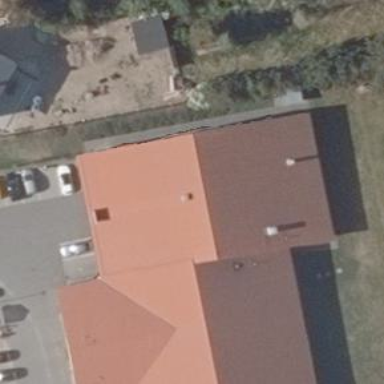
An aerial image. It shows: Commercial building with gabled roof oriented along. The shop inside sells clothes.